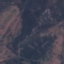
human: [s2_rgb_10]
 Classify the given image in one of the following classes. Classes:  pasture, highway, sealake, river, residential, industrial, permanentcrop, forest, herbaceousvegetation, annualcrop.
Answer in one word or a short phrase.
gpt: HerbaceousVegetation